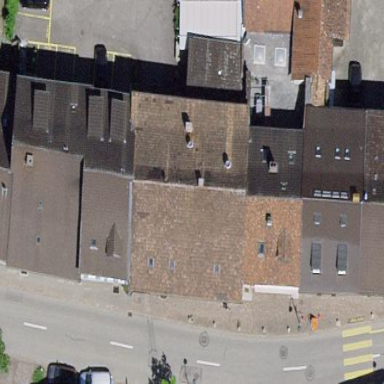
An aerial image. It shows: Restaurant building.